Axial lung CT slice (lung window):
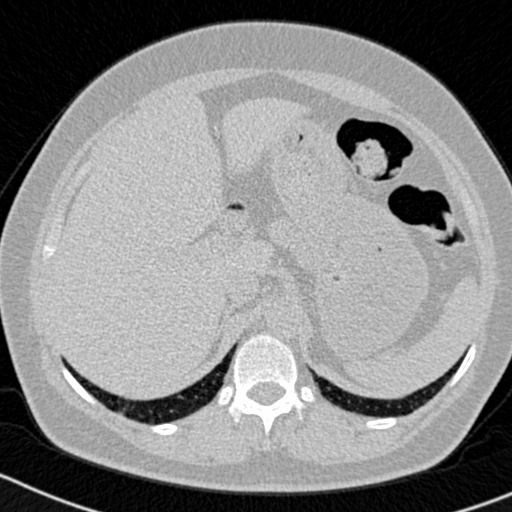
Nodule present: no